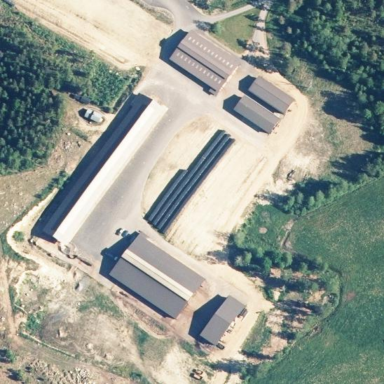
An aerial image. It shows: Farmyard area.